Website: bh-photo
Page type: address-validator
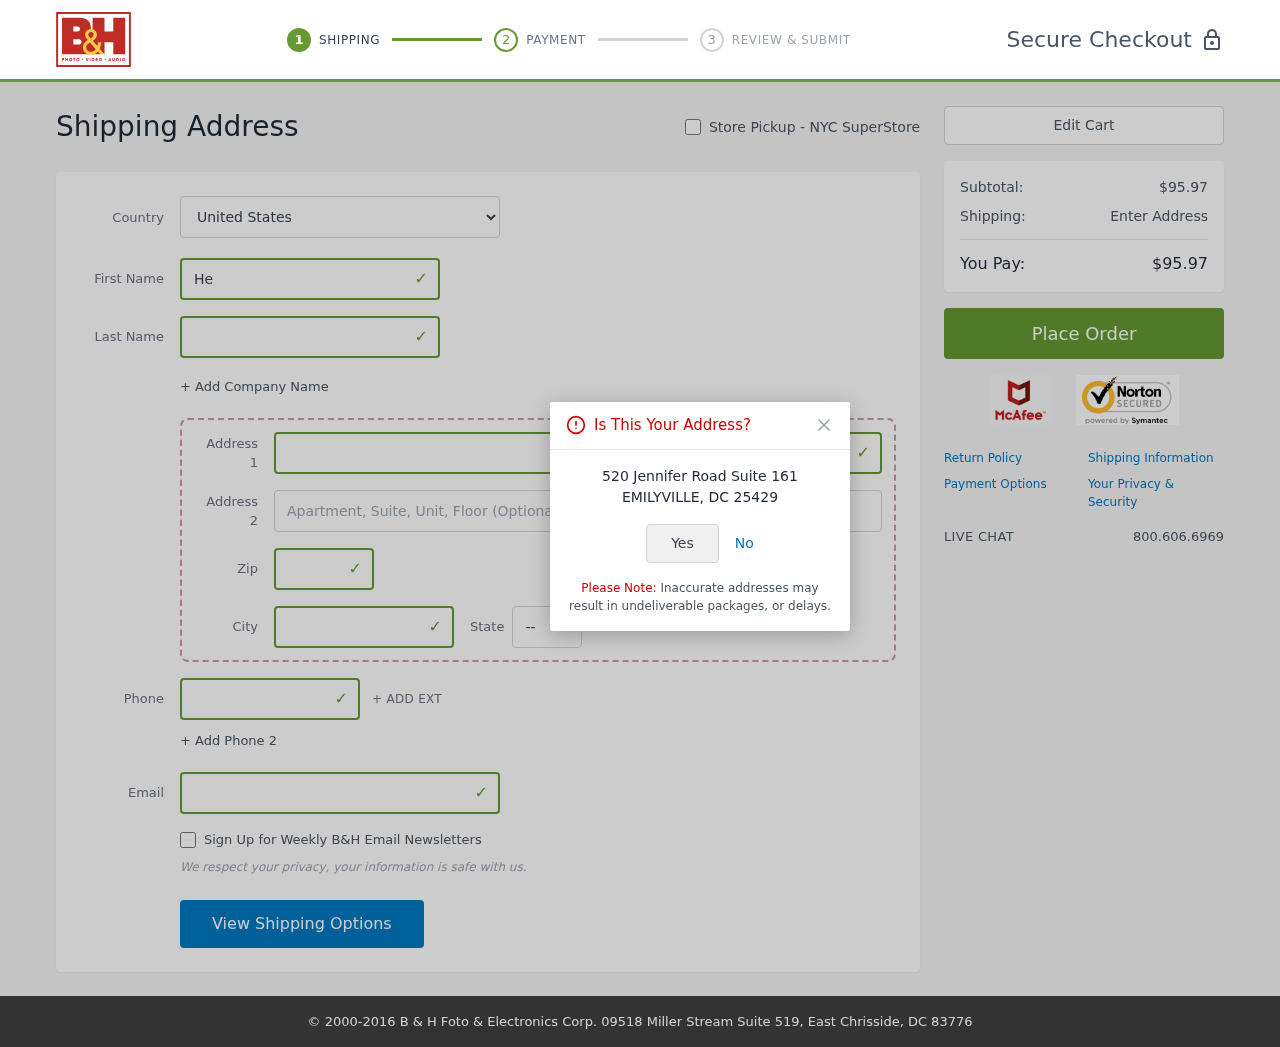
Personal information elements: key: PII_CITY
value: Emilyville
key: PII_COUNTRY
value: United States
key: PII_EMAIL
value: heatherschultz@gmail.com
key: PII_FIRSTNAME
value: Heather
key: PII_LASTNAME
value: Schultz
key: PII_PHONE
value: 2968349899
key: PII_POSTCODE
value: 25429
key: PII_STATE_ABBR
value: DC
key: PII_STREET
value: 520 Jennifer Road Suite 161
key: PII_CITY_CONFIRM
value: EMILYVILLE
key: PII_STATE
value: DC
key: PII_POSTCODE_FULL
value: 25429
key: PII_POSTCODE_NUMERIC
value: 25429
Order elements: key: ORDER_SUBTOTAL
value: $95.97
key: ORDER_TOTAL
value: $95.97